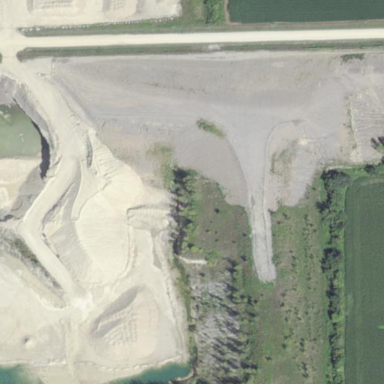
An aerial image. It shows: Quarry area.